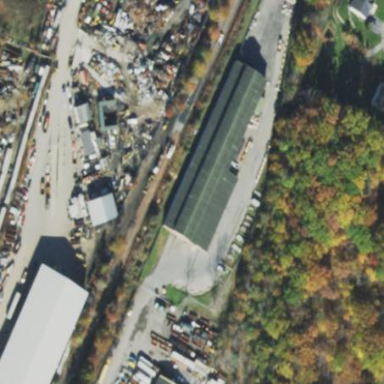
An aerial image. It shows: Warehouse building.